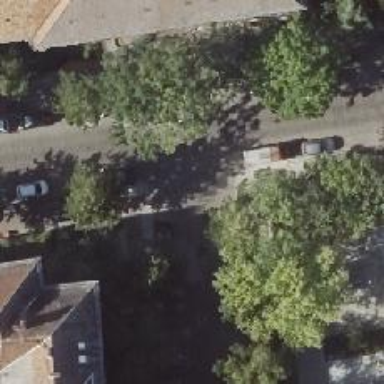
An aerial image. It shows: Residential road with sidewalks on both sides.